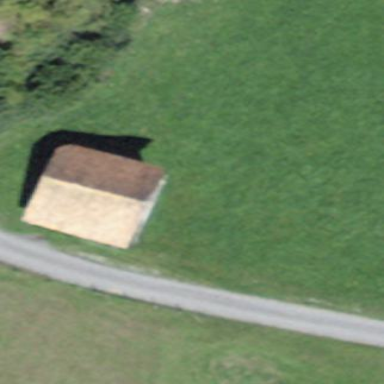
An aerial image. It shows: Rural barn.